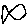
Label: fish